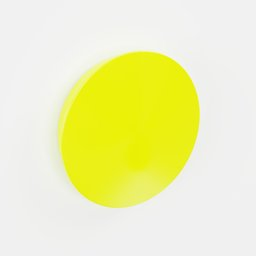
Label: tools